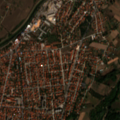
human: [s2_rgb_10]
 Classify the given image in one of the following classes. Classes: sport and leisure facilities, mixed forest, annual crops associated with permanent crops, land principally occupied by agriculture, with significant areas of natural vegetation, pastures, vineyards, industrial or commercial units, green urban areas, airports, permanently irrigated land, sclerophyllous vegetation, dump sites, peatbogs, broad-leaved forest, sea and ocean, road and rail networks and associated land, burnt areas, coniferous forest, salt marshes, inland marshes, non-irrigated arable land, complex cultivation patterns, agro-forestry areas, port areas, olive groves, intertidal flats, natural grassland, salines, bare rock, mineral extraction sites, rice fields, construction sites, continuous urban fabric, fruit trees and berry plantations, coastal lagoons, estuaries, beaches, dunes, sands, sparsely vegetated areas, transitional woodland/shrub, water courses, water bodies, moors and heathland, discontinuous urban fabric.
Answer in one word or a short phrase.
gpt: discontinuous urban fabric, complex cultivation patterns, land principally occupied by agriculture, with significant areas of natural vegetation